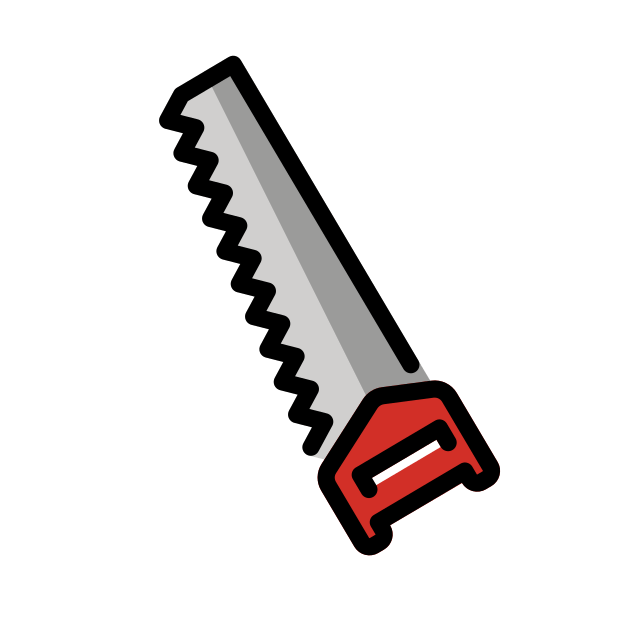
Emoji: 🪚
Name: carpentry saw
Unicode: 0x1fa9a